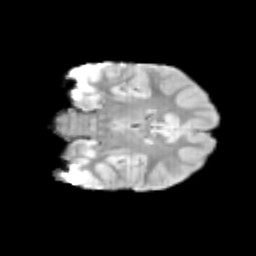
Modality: T2w
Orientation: coronal
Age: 9
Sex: female
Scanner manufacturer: siemens
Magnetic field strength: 3 T
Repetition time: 3.8 s
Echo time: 0.07 s